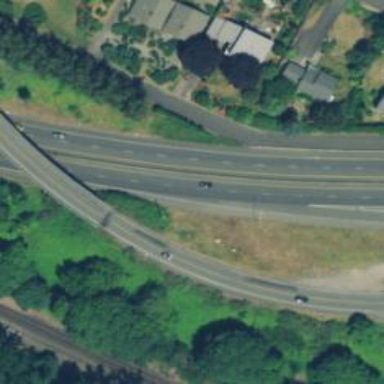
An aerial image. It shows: Motorway junction.